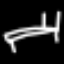
Label: bed